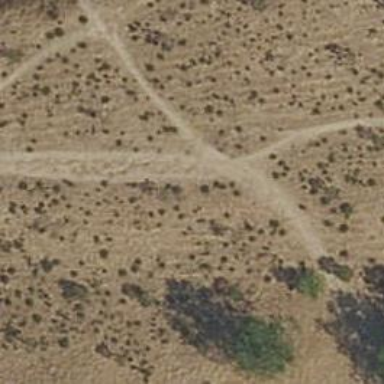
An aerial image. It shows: Dirt path with grade 2 tracktype.